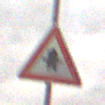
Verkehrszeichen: Vorfahrt
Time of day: Midday
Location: Outdoor (Nature)
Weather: Overcast
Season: NotSpecified
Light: Natural